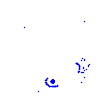
Particle: pion